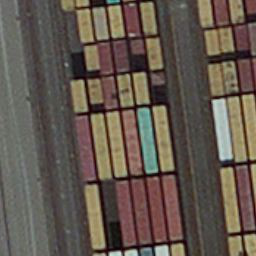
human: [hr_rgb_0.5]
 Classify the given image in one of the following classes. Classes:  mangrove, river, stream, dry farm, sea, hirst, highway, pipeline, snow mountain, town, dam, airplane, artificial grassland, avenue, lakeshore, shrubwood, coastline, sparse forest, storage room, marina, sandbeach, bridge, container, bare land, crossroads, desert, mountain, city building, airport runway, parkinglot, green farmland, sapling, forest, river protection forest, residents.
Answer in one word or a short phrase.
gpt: container